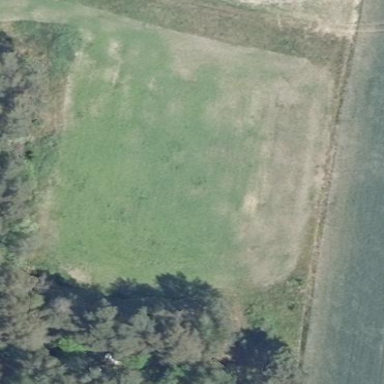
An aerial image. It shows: Area covered with grass.